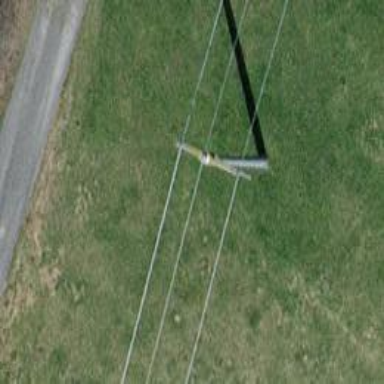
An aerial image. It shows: Minor power line with 3 cables.